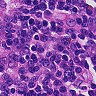
Metastatic tissue present: no